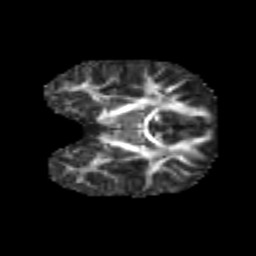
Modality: FA
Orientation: coronal
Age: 5
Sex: male
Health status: healthy